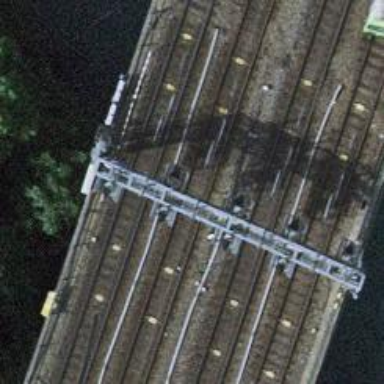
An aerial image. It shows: Railway signal.